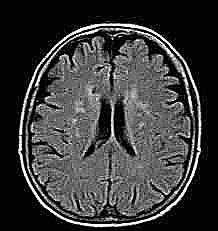
Label: notumor